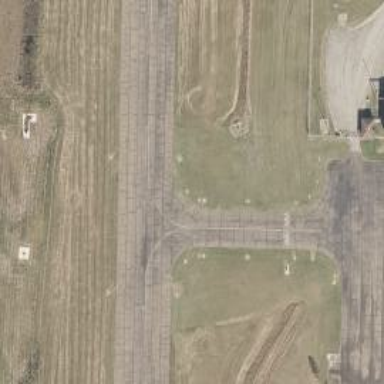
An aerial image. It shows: Asphalt runway at the airport.